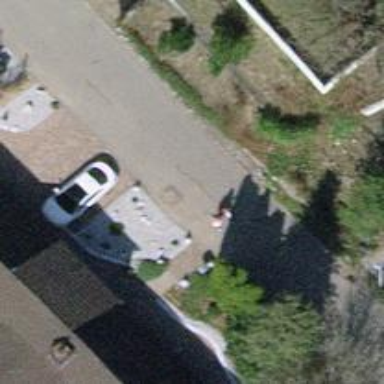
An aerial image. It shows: Paved residential road.